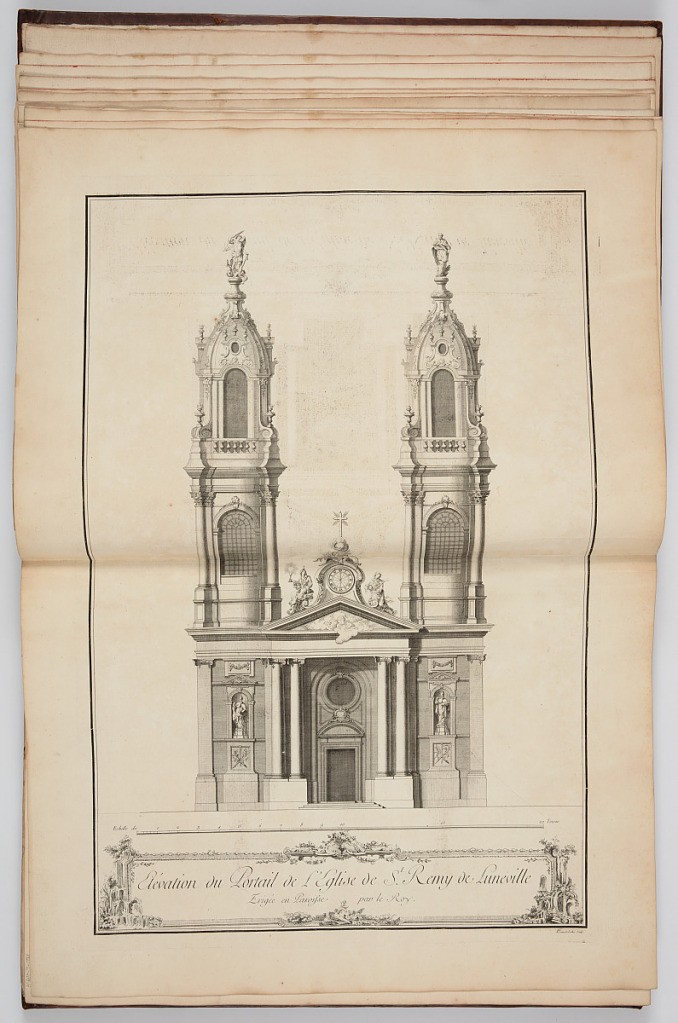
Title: Elévation du Portail de l'Eglise de St. Remy de Luneville
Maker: Emmanuel Héré de Corny, French, 1705–1763
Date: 1753
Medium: Engraving on laid paper
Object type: Bound print
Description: Elevation of the entryway to the Church of St. Remy in Lunéville decorated with religious sculpture. The title of the plate is printed within a decorative rocaille frame of flowers and fountains, above which is a scale bar of "20 Toises."